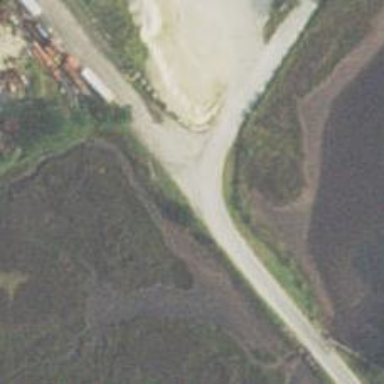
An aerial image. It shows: Abandoned railway service road.